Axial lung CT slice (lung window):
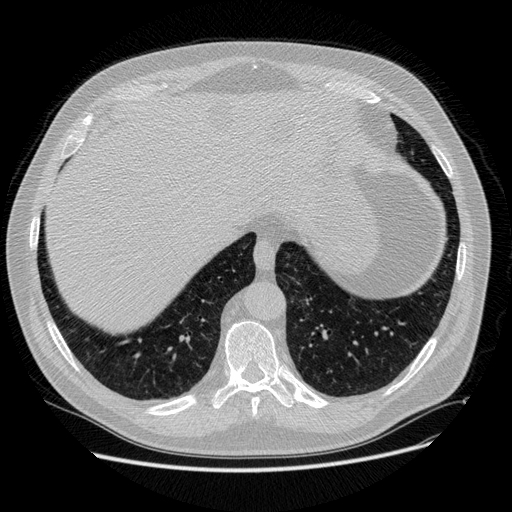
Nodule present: no